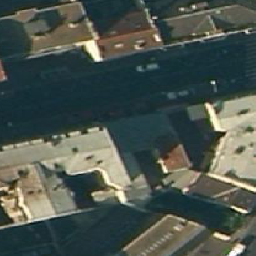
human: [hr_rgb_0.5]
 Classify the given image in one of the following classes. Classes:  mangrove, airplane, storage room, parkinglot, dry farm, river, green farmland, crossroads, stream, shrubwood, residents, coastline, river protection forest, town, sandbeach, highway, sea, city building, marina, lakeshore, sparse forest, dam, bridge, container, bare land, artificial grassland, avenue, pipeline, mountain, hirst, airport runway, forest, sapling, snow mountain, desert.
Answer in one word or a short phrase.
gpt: city building